Question: <URL>
- - -
---
'''
<select ng-show="showSimpleSelect"
ng-model="selected_tag"
ng-change="changeFormTag(formData)"
class="form-control manage-source-input-tag">
<!-- if advanced then -->
<select ng-show="showAdvanceSelect"
ng-model="formData.tag"
ng-change="changeTag(formData.tag)"
class="form-control manage-source-input-tag">
<option value="brand">Brand</option>
<option value="client">Client</option>
<option value="companies">Companies</option>
...
</select ng-show="showSimpleSelect">
</select ng-show="showAdvanceSelect">
'''
In my Directives Controller, I'm using vars like this to show and hide the opening select tags:
'''
vs.showSimpleForm = function() {
vs.showSimpleSelect = true,
vs.showAdvanceSelect = false,
'''
However the HTML ends up looking like this, which breaks the design:

How would you go about refactoring this?
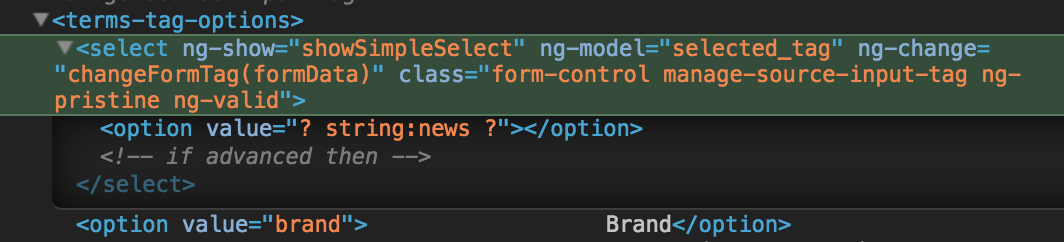
Answer: Angular overrides the 'select' tag as a custom directive that expects an <URL> attribute instead of 'option' tags. You can just hard-code your options into an array and put that as the 'ng-option'
'''
//controller
$scope.options = ["brand", "client", "companies"];
//html
<select ng-show="showAdvanceSelect"
ng-model="formData.tag"
ng-change="changeTag(formData.tag)"
ng-options="option for option in options"
class="form-control manage-source-input-tag">
'''